Question: I am trying to create POJO classes for hibernate by reverse engineering. For this I'm using Jboss Tools.
In Hibernate Console Configuration window for Database connection I click "New" button then chose MySql New Driver Definition icon from there and tried to choose every version of "MySQL JDBC Driver" from list But at top of window it shows error I have right version jar for Mysql driver with Maven.
Could anybody tell what is the problem.
I use:
- Eclipse Luna
- Maven
- Hibernate 4.3.6.Final
- MySQL 5.6
- JDBC MySQL Driver 5.1.32
Screenshot

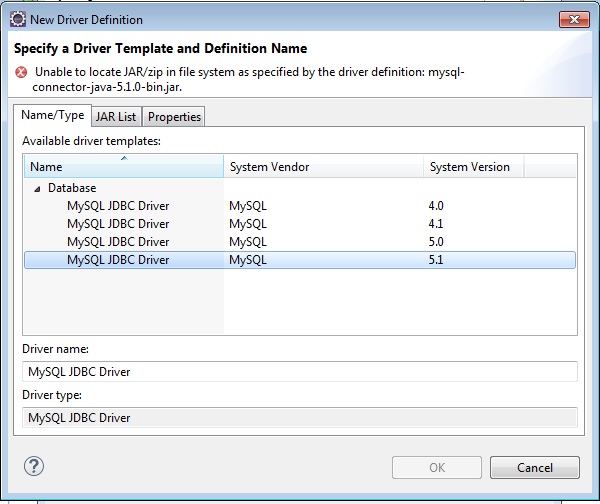
Answer: I had the same issue and fixed it by downloading mysql-connector-java-5.1.33.tar.gz from <URL>
Unzip and untar and you can find file mysql-connector-java-5.1.33-bin.jar.
You can add it manually to your build path and enjoy. In my case new MySQL appeared.
<URL>